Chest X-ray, PA view. Patient: 20 years old, sex F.
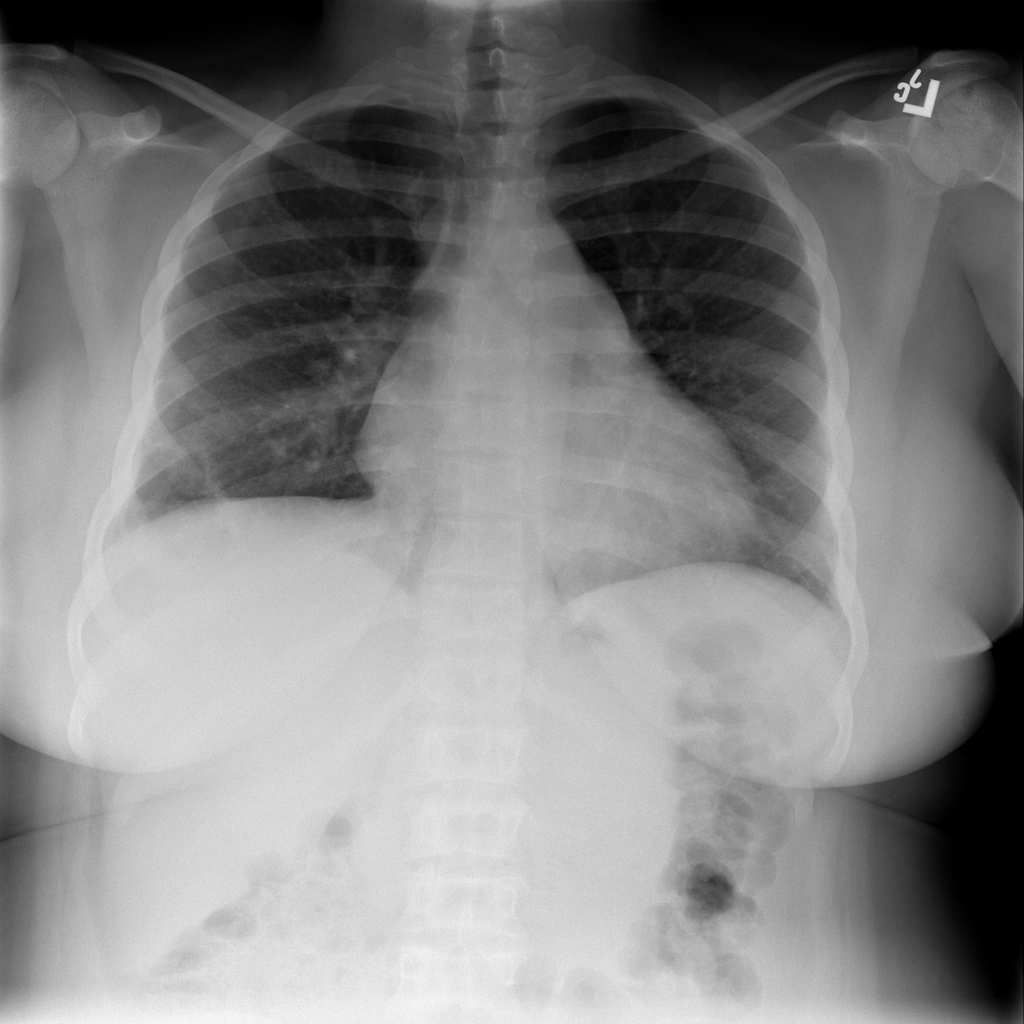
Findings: Cardiomegaly